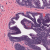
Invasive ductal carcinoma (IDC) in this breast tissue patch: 0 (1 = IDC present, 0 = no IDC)